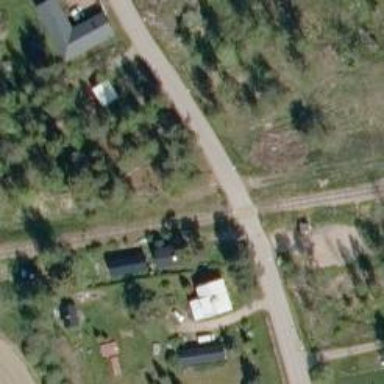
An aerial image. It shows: Level crossing with both lights and saltire in place.